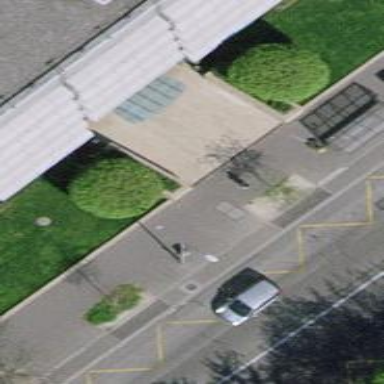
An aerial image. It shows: Sidewalk with asphalt surface leading to public transport platform. The platform includes shelter.